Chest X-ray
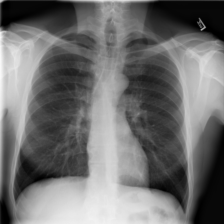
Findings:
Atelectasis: negative
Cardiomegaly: negative
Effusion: negative
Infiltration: negative
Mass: negative
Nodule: negative
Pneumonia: negative
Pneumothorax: negative
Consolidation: negative
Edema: negative
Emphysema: negative
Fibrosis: negative
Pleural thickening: negative
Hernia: negative